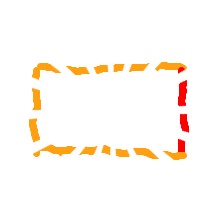
Shape: rectangle